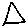
Label: triangle